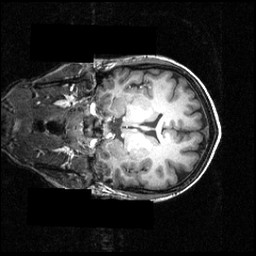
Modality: T1w
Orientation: coronal
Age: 24
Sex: female
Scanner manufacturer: siemens
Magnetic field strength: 3.951 T
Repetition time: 1.5 s
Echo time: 0.00335 s